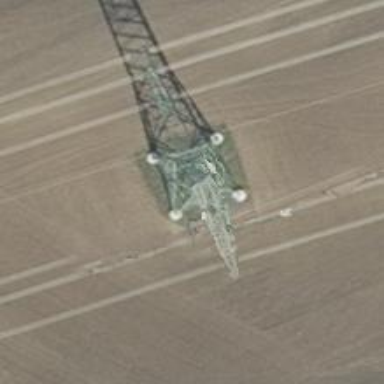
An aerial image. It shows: Power tower.